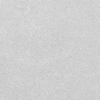
Atmospheric dust classification: dusty